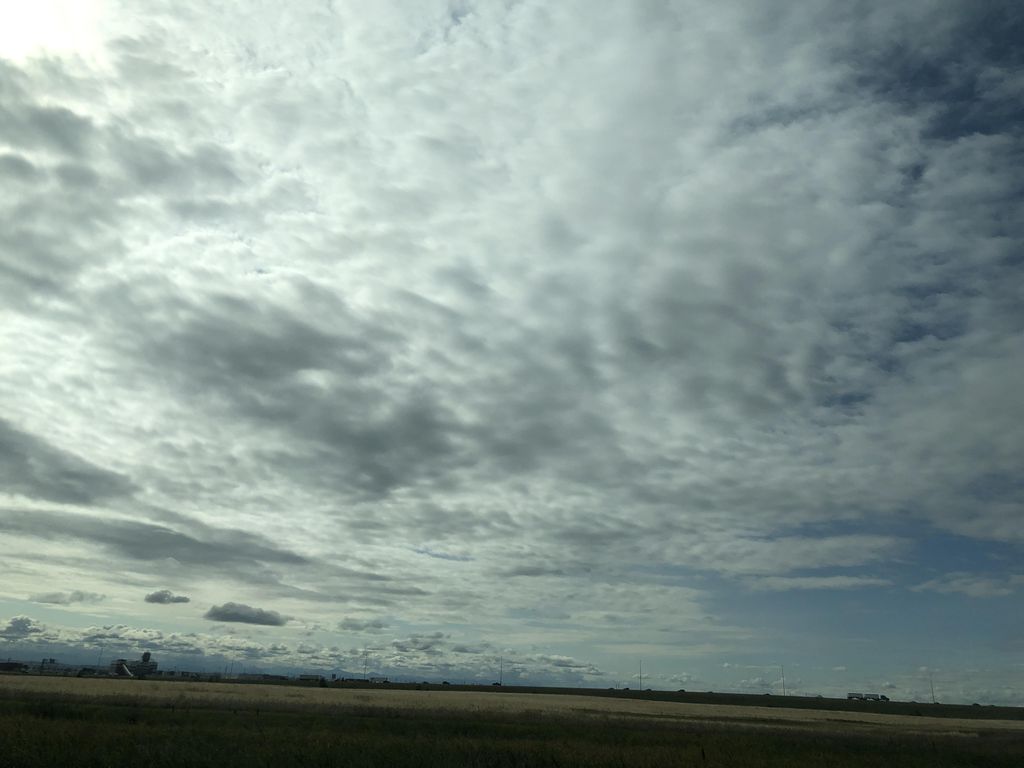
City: calgary